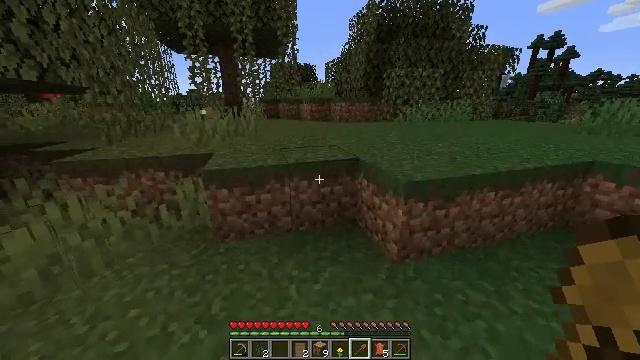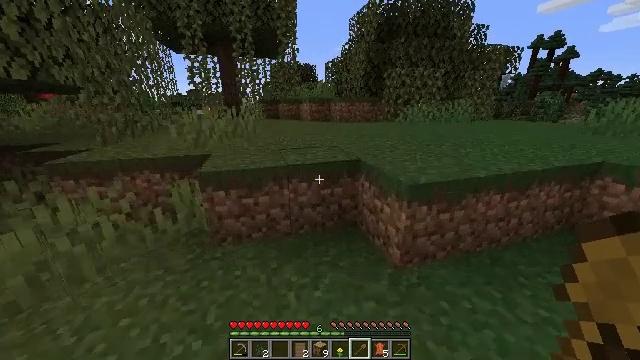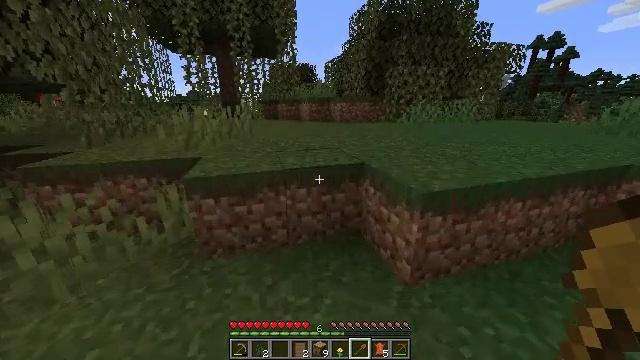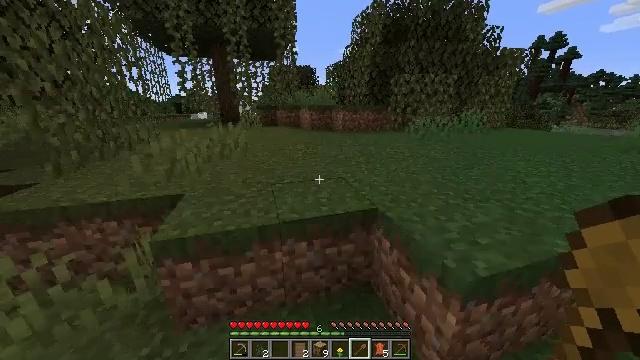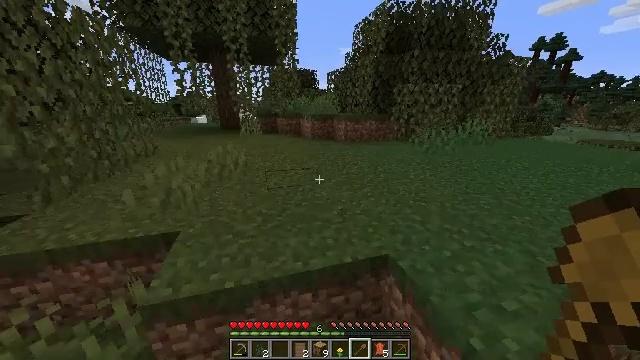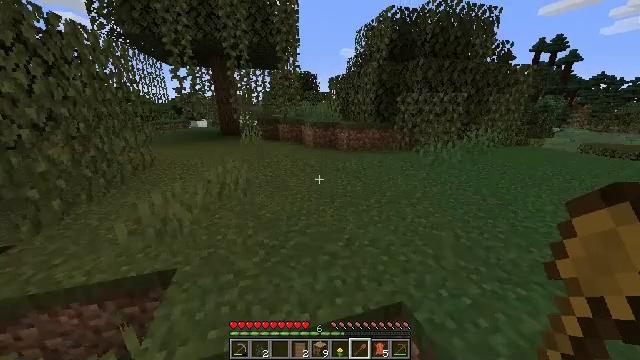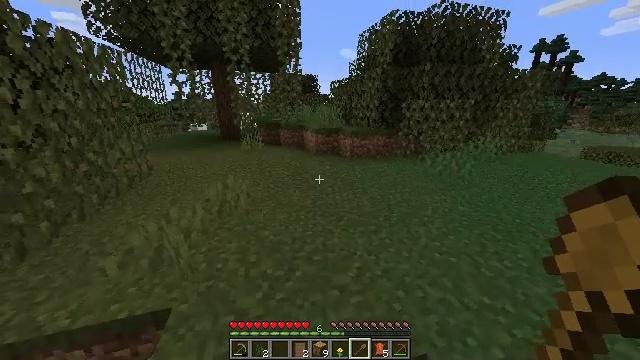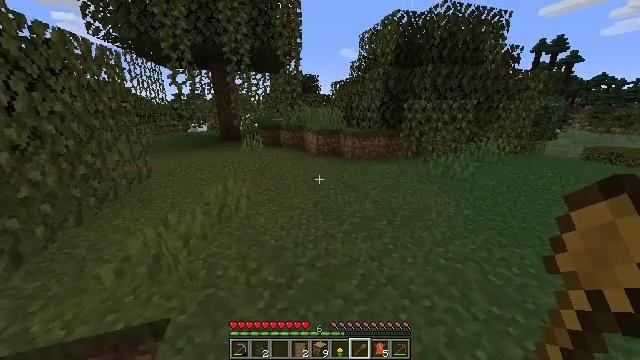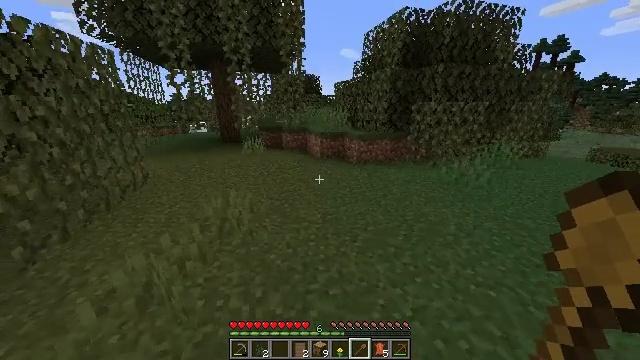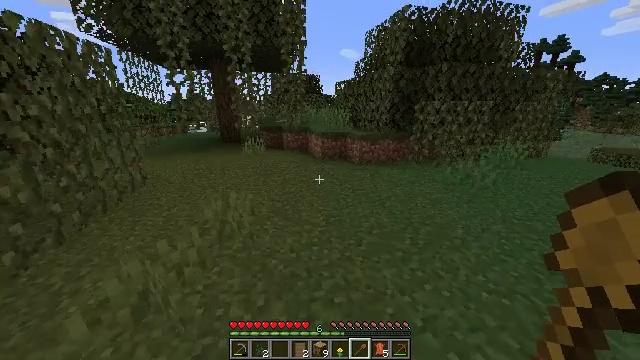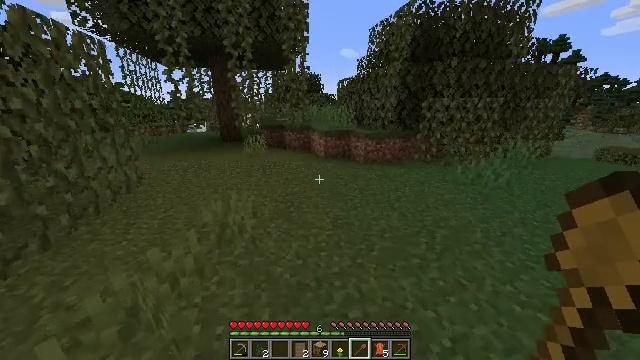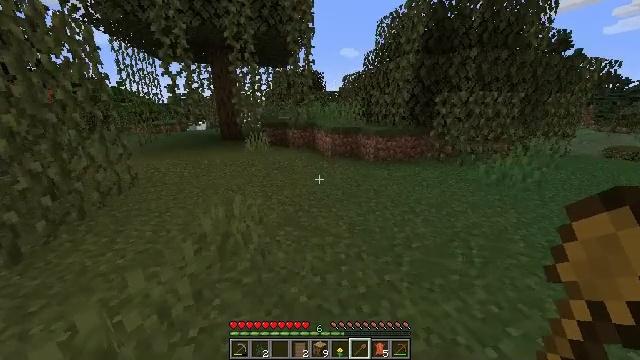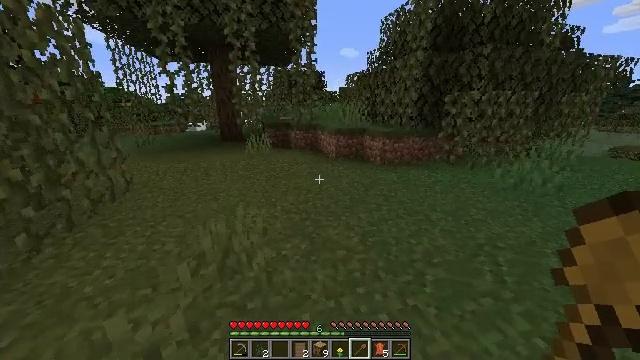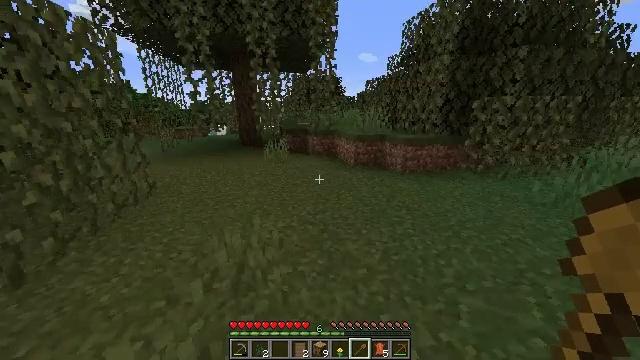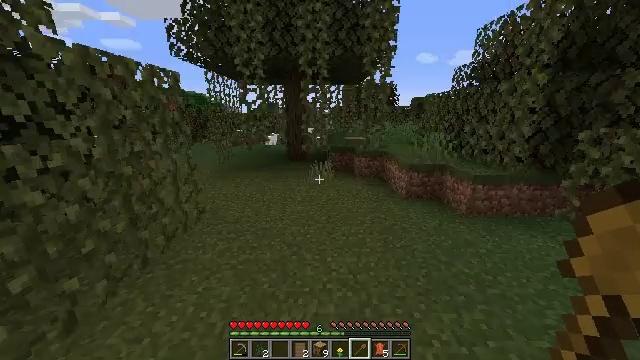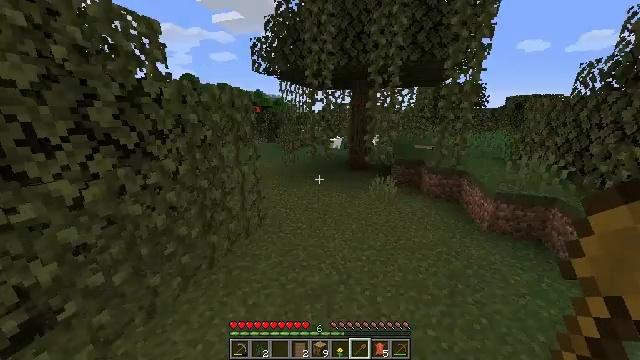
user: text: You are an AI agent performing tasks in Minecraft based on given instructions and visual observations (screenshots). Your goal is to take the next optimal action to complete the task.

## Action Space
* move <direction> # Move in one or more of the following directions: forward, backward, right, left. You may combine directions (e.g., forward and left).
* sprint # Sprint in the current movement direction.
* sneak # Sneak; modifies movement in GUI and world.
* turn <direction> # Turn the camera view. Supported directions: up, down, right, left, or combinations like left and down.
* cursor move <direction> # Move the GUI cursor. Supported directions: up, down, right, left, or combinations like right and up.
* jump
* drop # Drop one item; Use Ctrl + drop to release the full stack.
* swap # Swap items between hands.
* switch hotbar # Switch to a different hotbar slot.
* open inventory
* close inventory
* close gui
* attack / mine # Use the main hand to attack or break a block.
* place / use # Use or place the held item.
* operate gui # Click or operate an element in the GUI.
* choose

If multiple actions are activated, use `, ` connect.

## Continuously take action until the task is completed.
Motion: motion action
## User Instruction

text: Gather grass on the ground.
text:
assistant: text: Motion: move forward
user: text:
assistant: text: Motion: move forward
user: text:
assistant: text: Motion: move forward and move left, jump
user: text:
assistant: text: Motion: move forward and move left, jump
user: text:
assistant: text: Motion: move forward and move left, jump
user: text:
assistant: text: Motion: move forward and move left, jump
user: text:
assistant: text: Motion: move forward and move left, jump
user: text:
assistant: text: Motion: move forward and move left, jump
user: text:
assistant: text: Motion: move forward and move left, jump
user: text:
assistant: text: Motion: move forward and move left, jump
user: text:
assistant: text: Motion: move forward and move left, jump
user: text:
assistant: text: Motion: move forward, jump
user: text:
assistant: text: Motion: move forward, turn left and up, jump
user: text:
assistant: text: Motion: move forward, turn left, jump
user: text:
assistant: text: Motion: move forward, turn left, jump
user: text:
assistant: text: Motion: move forward, turn left, jump
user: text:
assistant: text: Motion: move forward, jump
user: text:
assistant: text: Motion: move forward, jump
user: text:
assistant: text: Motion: move forward, jump
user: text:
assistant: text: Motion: move forward, jump
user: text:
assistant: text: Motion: move forward
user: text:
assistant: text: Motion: move forward, turn left
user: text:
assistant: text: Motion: move forward, turn left
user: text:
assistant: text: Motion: move forward, turn left
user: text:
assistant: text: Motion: move forward and move left, turn left, jump
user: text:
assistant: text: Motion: move forward and move left, jump
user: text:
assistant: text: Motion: move forward and move left, jump
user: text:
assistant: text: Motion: move forward and move left, jump
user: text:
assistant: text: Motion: move forward, jump
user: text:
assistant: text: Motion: move forward, turn right and up, jump